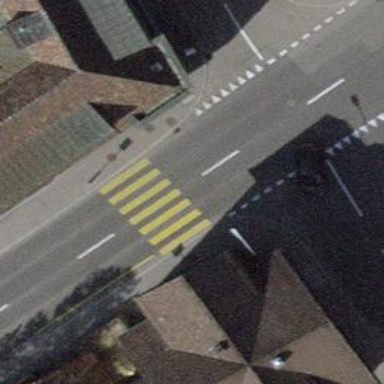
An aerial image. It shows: Uncontrolled zebra crossing on the road.